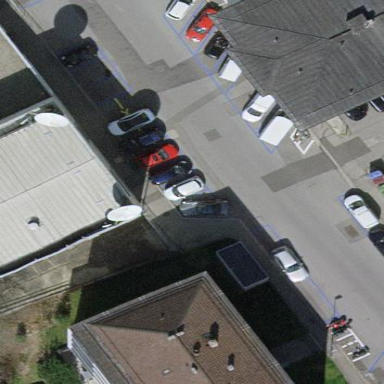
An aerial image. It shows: Parking available on the street side.